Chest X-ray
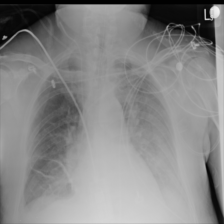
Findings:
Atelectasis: positive
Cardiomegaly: negative
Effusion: negative
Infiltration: positive
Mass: negative
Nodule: negative
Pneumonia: negative
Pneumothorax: negative
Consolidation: negative
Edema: negative
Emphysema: negative
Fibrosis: negative
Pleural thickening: negative
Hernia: negative